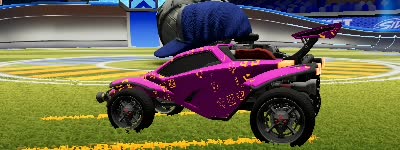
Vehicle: octane